Interaction volume radius: 10 \u00c5
Interaction volume height: 35 \u00c5
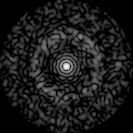
Disorder parameter: 0.8319